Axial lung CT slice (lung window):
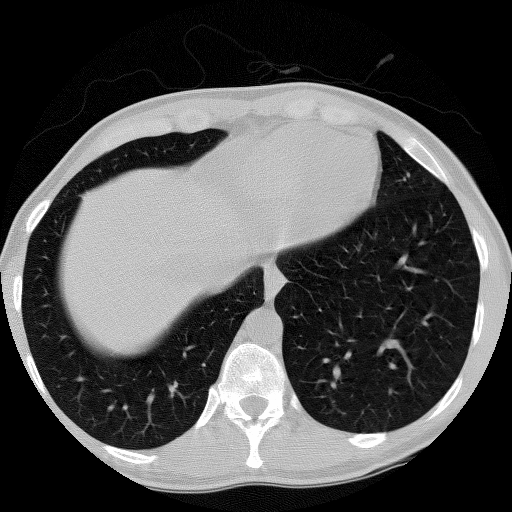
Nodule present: no